Question: I would like to display table in Qt with specific style. I want to draw all grid lines with same color and same width.
Problem is, that it is hard to style 'QHeaderView'. All the time, I get 2px grid width or no grid at all.
I Have folowing window with one QTableWIdget

and asociated styleSheet
'''
QWidget {
background-color: #333333;
color: #fffff8;
}
QHeaderView::section {
background-color: #646464;
padding: 4px;
border: 1px solid #fffff8;
font-size: 14pt;
}
QTableWidget {
gridline-color: #fffff8;
font-size: 12pt;
}
QTableWidget QTableCornerButton::section {
background-color: #646464;
border: 1px solid #fffff8;
}
'''
Are there any tricks to have all grid lines 1px width? I'm using 4.8.5 and I can't upgrade to version 5.x.
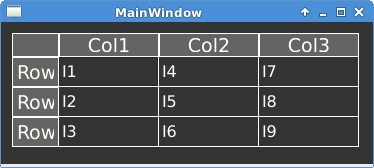
Answer: The trick is 'border-style: none;' in 'QHeaderView::section' after witch 'border-left', 'border-right', 'border-top' and 'border-bottom' starts working. Correct style for 'QHeaderView::section' should be
'''
QHeaderView::section {
background-color: #646464;
padding: 4px;
font-size: 14pt;
border-style: none;
border-bottom: 1px solid #fffff8;
border-right: 1px solid #fffff8;
}
QHeaderView::section:horizontal
{
border-top: 1px solid #fffff8;
}
QHeaderView::section:vertical
{
border-left: 1px solid #fffff8;
}
'''